Question: I installed cuda sdk 5.0 to /opt and even compiled all examples, but I can't execute nvcc. Here is some console output:

I'm using linux mint 13.
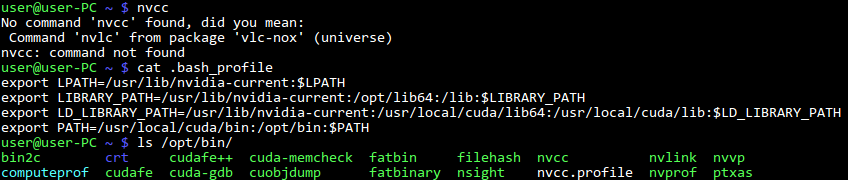
Answer: UPDATED
I did multiple changes to .bash_profile, nvcc is now found. Here is .bash_profile:
'''
export LPATH=$LPATH:/usr/lib/nvidia-current:/opt/bin:/opt/lib64:/opt/lib
export LIBRARY_PATH=$LIBRARY_PATH:/usr/lib/nvidia-current:/opt/lib64:/opt/lib
export LD_LIBRARY_PATH=$LD_LIBRARY_PATH:/usr/lib/nvidia-current:/opt/lib64:/opt/lib
export PATH=$PATH:/opt/bin:/opt/lib64:/opt/lib
'''